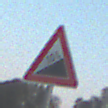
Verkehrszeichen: Steigung10
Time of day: SunriseSunset
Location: Outdoor (Nature)
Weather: Clear
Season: Winter
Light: Natural